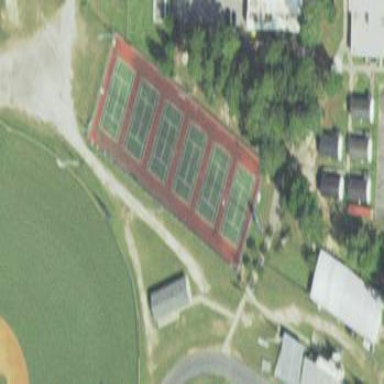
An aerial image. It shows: Tennis court on pitch designated for leisure land.